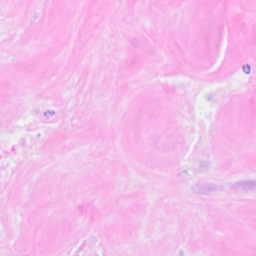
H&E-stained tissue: Breast